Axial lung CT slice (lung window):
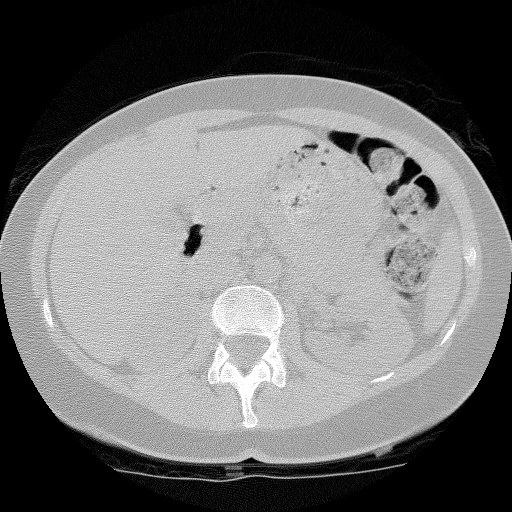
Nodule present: no